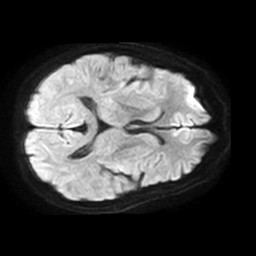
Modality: TRACE
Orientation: axial
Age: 43
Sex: female
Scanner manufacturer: philips
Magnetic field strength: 1.5 T
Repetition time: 3.395 s
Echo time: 0.06922 s